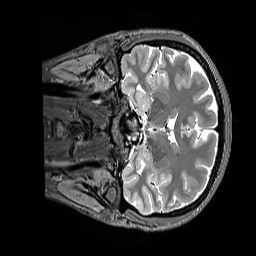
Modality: T2w
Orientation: coronal
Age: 34
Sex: female
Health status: healthy
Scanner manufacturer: siemens
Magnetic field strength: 3 T
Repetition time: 3.2 s
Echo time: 0.568 s